Question: My DataGridView looks like this:

How to clear the text of duplicate cells in the DataGridView Rows?
I tried below but it's clearing all values of 'Cells[0]'.
'''
string duplicateValue = dataGridView1.Rows[0].Cells[0].Value.ToString();
for (int i = 1; i < dataGridView1.Rows.Count; i++)
{
if (dataGridView1.Rows[i].Cells[0].Value.ToString() == duplicateValue)
{
dataGridView1.Rows[i].Cells[0].Value = string.Empty;
}
else
{
dataGridView1.Rows[i].Cells[0].Value = duplicateValue;
}
}
'''
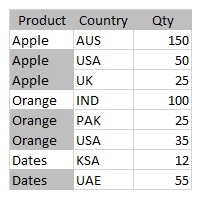
Answer: One way to achieve this would be to use a <URL> as follows:
'''
var valuesFound = new HashSet<string>();
for (int i = 0; i < dataGridView1.Rows.Count; i++)
{
string cellText = dataGridView1.Rows[i].Cells[0].Value.ToString();
// Attempt to add the value to the HashSet. If it fails, then it's a duplicate.
if (!valuesFound.Add(cellText))
{
dataGridView1.Rows[i].Cells[0].Value = string.Empty;
}
}
'''
Or if you prefer LINQ, you could do something like this:
'''
var duplicateCells = dataGridView1.Rows.OfType<DataGridViewRow>()
.Select(r => r.Cells[0])
.GroupBy(c => c.Value.ToString())
.SelectMany(g => g.Skip(1))
.ToList();
duplicateCells.ForEach(c => c.Value = string.Empty);
'''